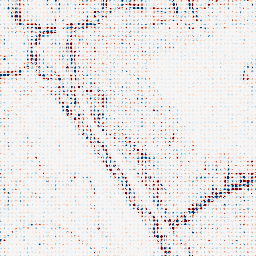
Category: wavelet
Decomposition family: wavelet_reverse_biorthogonal
Decomposition parameters: wavelet: rbio1.3
level: 2
Upsampling method: sinc_hamming
Upsampling parameters: scale: 8
kernel_size: 4
Upsampling scale: 8